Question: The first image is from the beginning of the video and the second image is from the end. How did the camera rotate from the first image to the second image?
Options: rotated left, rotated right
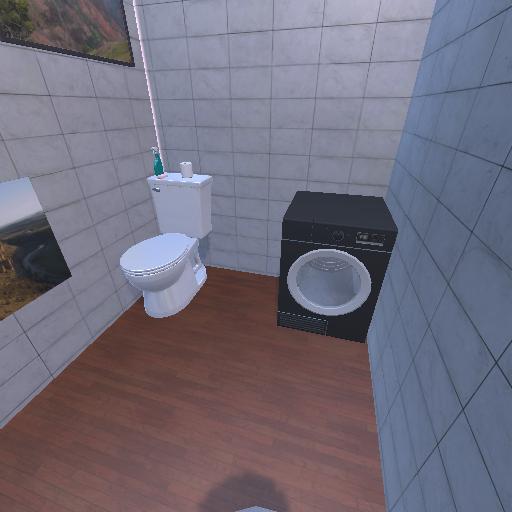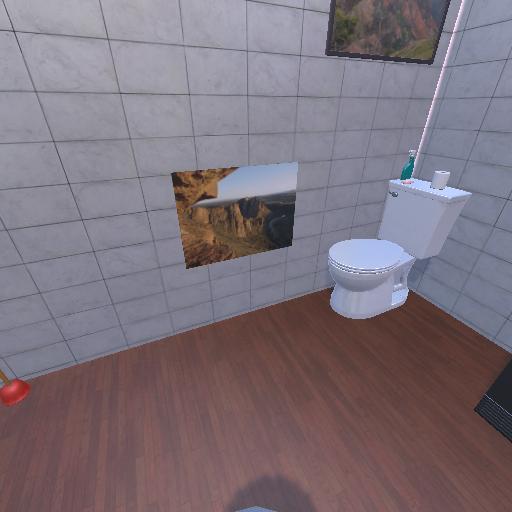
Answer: rotated left